Question: I'm trying to send to the cart controller some values but when I'm trying to access them in the cart controller they are null in the controller, although I have them in hidden field in the view with correct value.
That is happening when I'm trying to add item to a cart. This is what I have:
Razor view:
'''
@using Solution.Order.Models
@model IEnumerable<CategoriesViewModel>
@{
ViewBag.Title = "Categories";
}
@using (Html.BeginForm())
{
<div class="panel-group">
@foreach (var m in Model)
{
<div class="panel panel-default">
<div class="panel-heading">
<h4 class="panel-title">
<a data-toggle="collapse" id="#accordion" data-parent="#accordion" href="#@m.Categories.ID.ToString()">
@m.Categories.Name <span class="badge">@m.Categories.ItemCount</span>
</a>
</h4>
</div>
<div id="@m.Categories.ID.ToString()" class="panel-collapse collapse">
<div class="panel-body">
<ul class="list-group">
@foreach (var i in m.Items)
{
<li class="list-group-item">
@i.Name | Price PS@i.Price
@using (Html.BeginForm("AddToCart", "Cart"))
{
<div class="pull-right">
@Html.HiddenFor(k => @i.Id)
@Html.Hidden("returnUrl", Request.Url.PathAndQuery)
<input type="submit" class="btn btn-success" value="Add"/>
</div>
}
</li>
}
</ul>
</div>
</div>
</div>
}
</div>
}
<script>
$(document).ready(function() {
$('#accordion').on('click', function() {
$('#accordion .in').collapse('hide');
});
});
</script>
'''
Controller content:
'''
public RedirectToRouteResult AddToCart(Guid? Id, string returnUrl)
{
RestItem itemSingle = restItem.Items.FirstOrDefault(p => p.Id == Id);
if (itemSingle != null)
{
GetCart().AddItem(itemSingle, 1);
}
return RedirectToAction("Index", new {returnUrl});
}
'''
In the controller, the Id value is null, although when I view the source of the page I'm able to see the hidden value for the id:

Since I'm still trying to find the best ways to develop in MVC, I know the approach I'm taking might not be the best one.
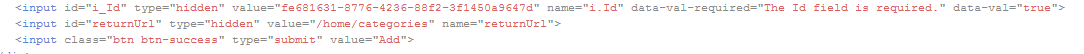
Answer: The input field you have in your form is having the "'i.Id'" , but your action method expects parameter with name just 'Id'.MVC model binding expects you to have the same attribute values as your parameter name.
You may explicitly keep a hidden field with matching name
'''
@foreach (var m in Model)
{
<h4>Items</h4>
<ul>
@foreach(var i in m.Items)
{
<li>
<h4>@i.Name | Price @i.Price</h4>
@using(Html.BeginForm())
{
<div>
<input type="submit" class="btn btn-success" value="Add"/>
@Html.Hidden("returnUrl", Request.Url.PathAndQuery)
<input type="hidden" name="Id" value="@m.Id" />
</div>
}
</li>
}
}
'''
This should work, Assuming the Id property of your Item is of type Guid.
Also, Your outer form tag is nolonger being used. You may remove it. Without seeing your viewmodel class, i won't be able to say you are doing it wrong /rite.
### Few suggestions
- - 'HttpPost'